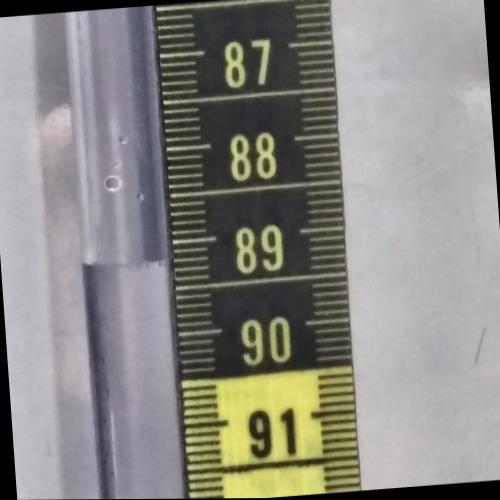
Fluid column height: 89.2 cm